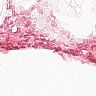
Metastatic tissue present: no